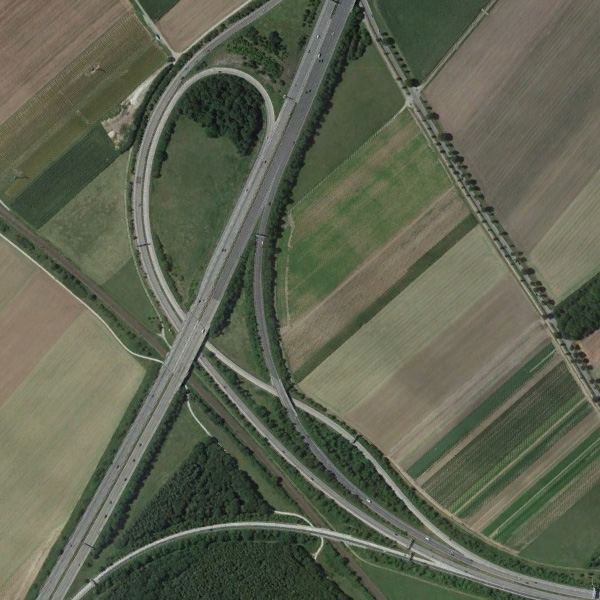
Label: Viaduct